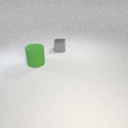
large green rubber cylinder in front of small gray metal cube